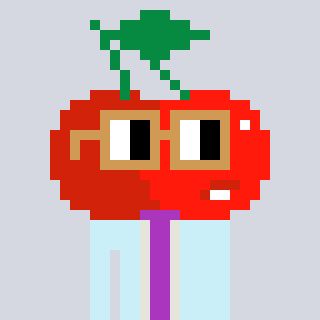
a pixel art character with square brown glasses, a cherry-shaped head and a cold-colored body on a cool background